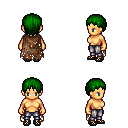
a pixel art fantasy rpg character, female body template, human, tanned skin, brown tattered cape, metal pants, green plain hairstyle, ghillies, four views (front, back, left, right), 2x2 character sprite sheet, small pixel art, hard edges, no anti-aliasing